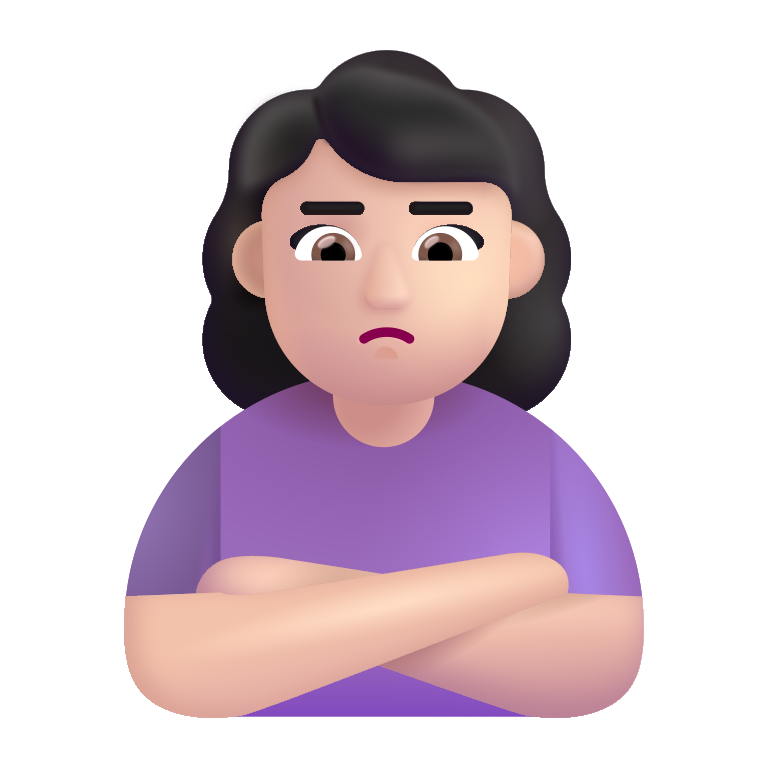
woman pouting color light